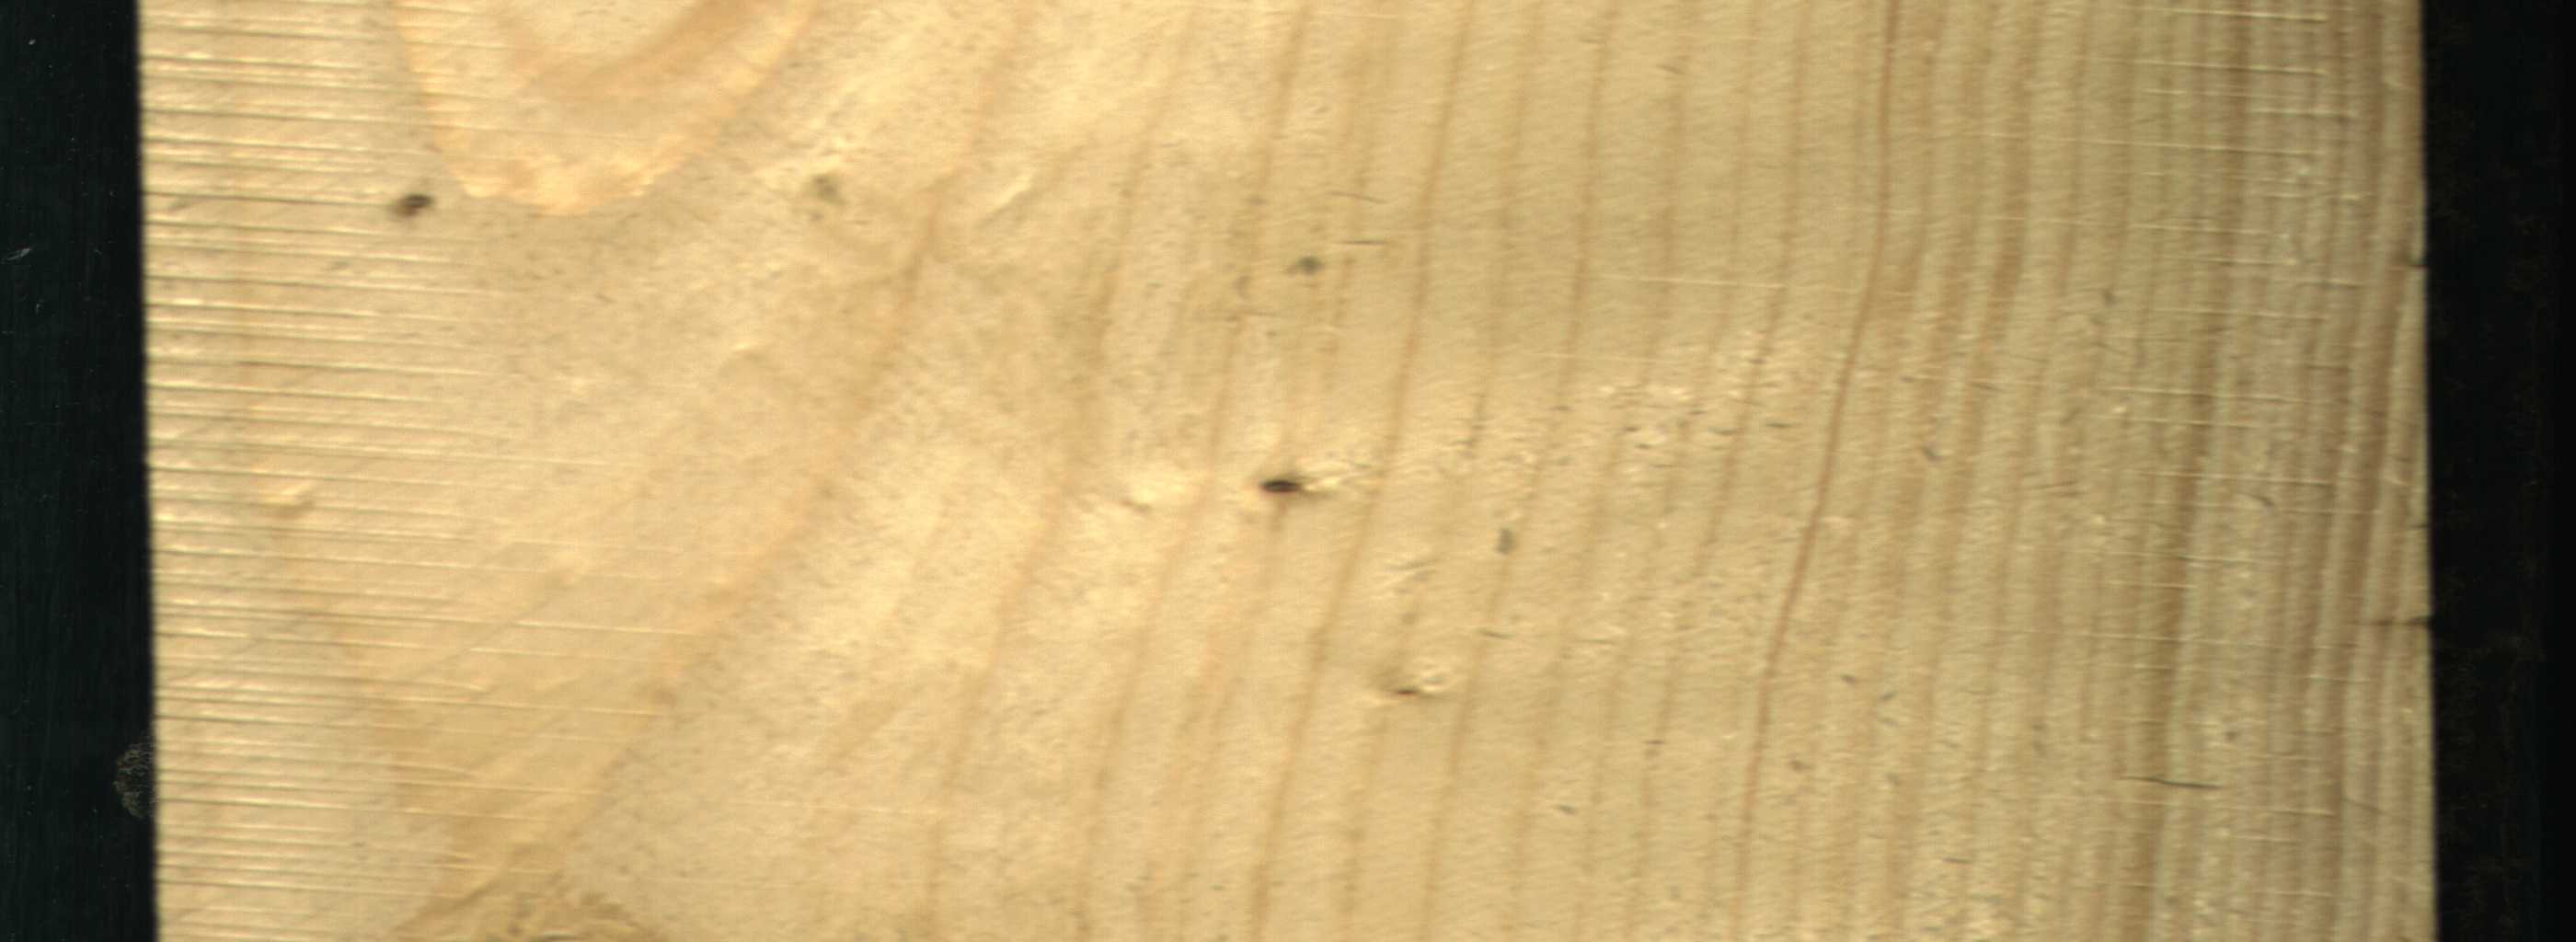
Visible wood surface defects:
Live_Knot